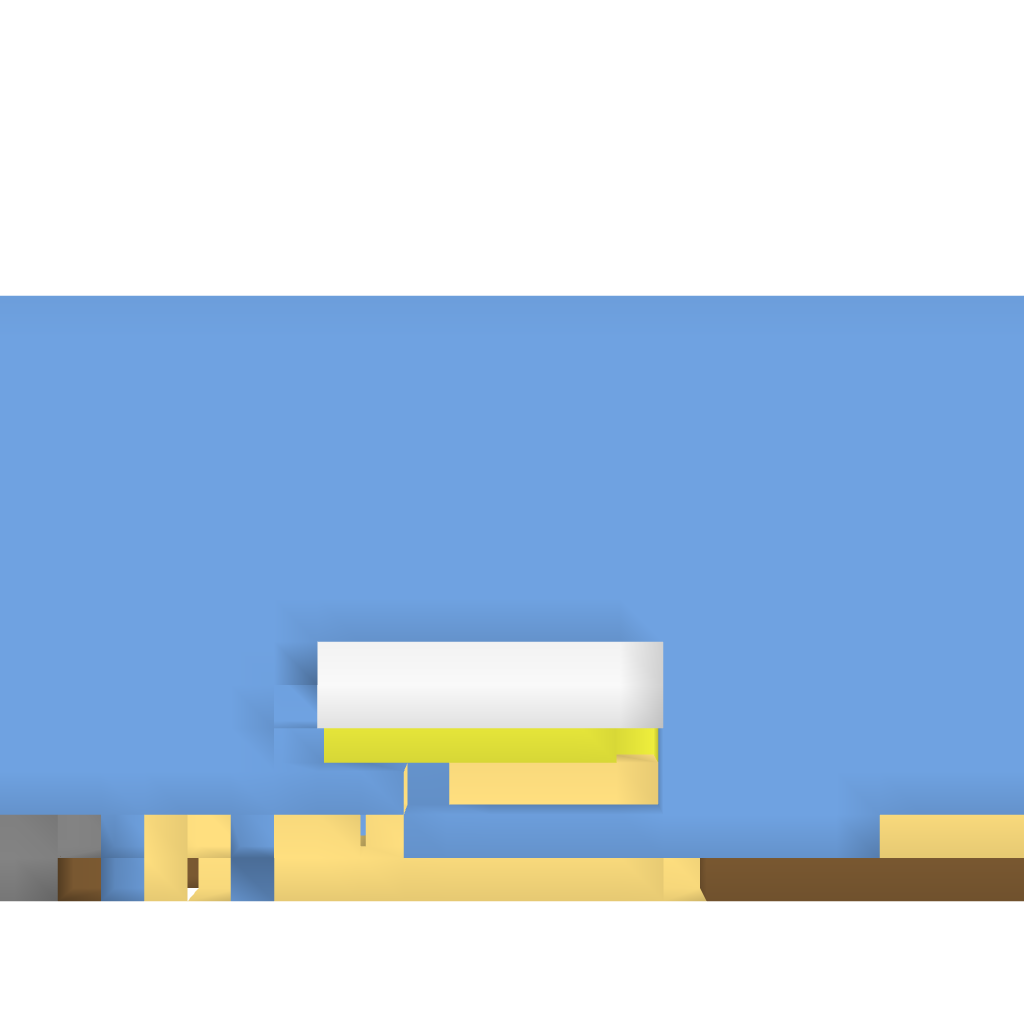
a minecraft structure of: Underwater Home bad low quality